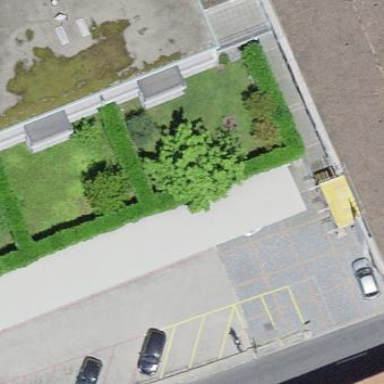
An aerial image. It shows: Commercial building.